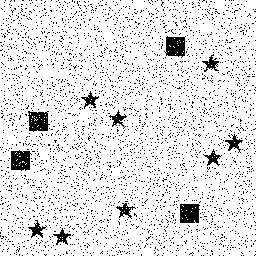
Squares: 4
Triangles: 0
Stars: 8
Total shapes: 12